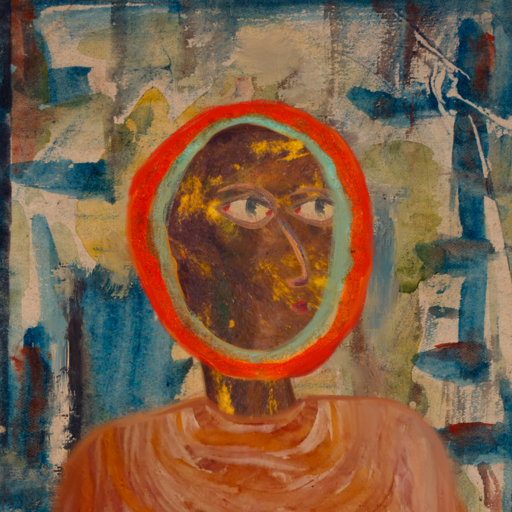
Background: Orphan, Head And Neck Side: Comrade, Face Side: GypsyMother, Bust: Pious_Lady, Hair Side: Sisters, Head Accessory: Blank, Second Necklace: Blank, Necklace: Blank, Baby: Blank